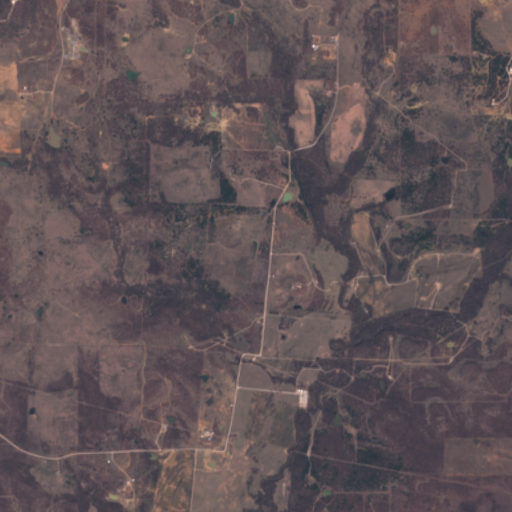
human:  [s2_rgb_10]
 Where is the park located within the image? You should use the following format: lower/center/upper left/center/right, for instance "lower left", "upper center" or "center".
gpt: The park is located in the upper center of the image.
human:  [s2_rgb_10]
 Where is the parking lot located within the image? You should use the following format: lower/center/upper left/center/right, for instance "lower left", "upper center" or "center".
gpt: There is no parking lot in the image.